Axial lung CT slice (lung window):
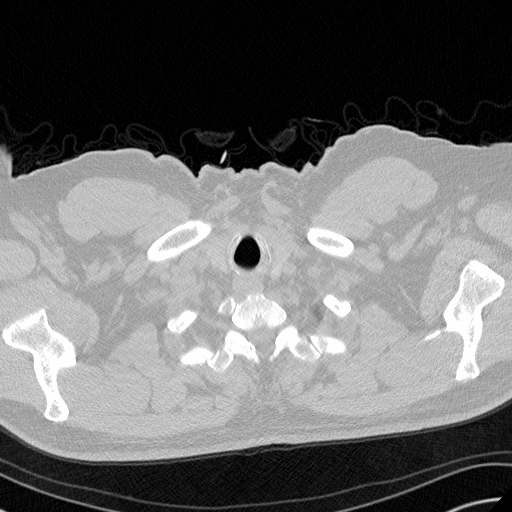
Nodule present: no